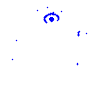
Particle: pion